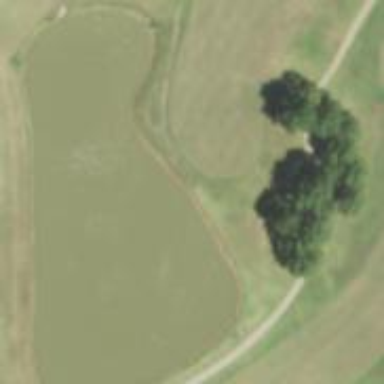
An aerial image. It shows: Water hazard on golf course. The hazard is natural water feature.